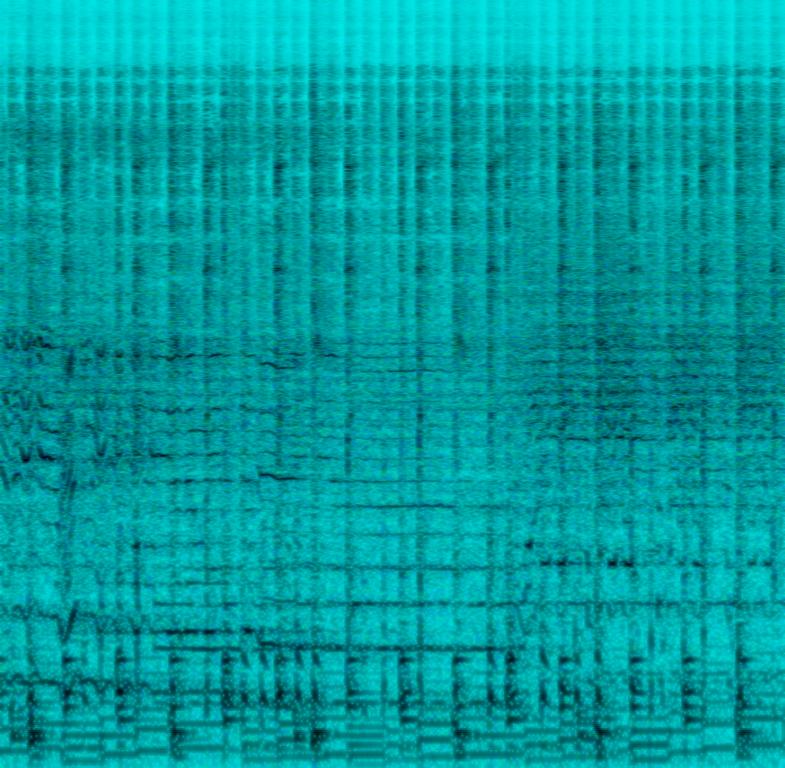
The song is an instrumental. The tempo is  medium with a percussive Arabic percussion groove, tambourine percussions, percussive bass line and a ethnic wind instrument playing an enthusiastic solo. The song has folk music influences and reminds us of a desert journey. The song audio quality is very poor.